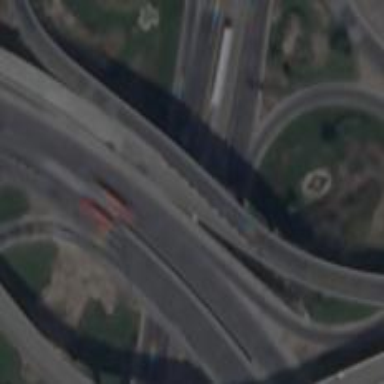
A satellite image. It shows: Motorway junction.